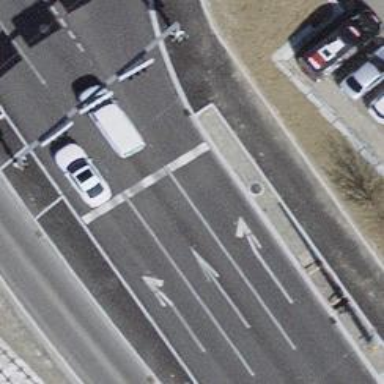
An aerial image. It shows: Road with traffic signals.